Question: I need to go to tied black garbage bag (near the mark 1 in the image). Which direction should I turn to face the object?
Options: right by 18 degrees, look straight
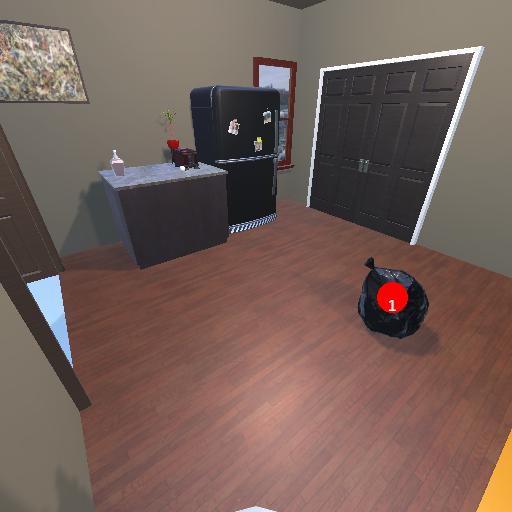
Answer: right by 18 degrees